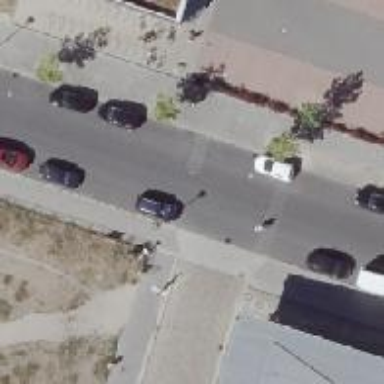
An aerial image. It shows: Residential road with asphalt surface and sidewalks on both sides. The parking lanes are oriented parallel to the road.